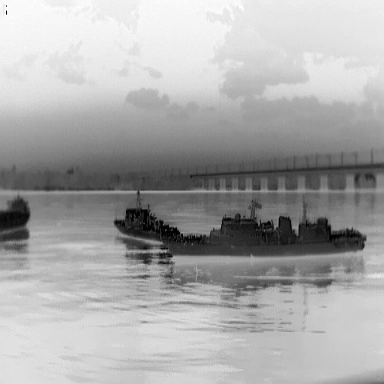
There are two warships in the infrared image.